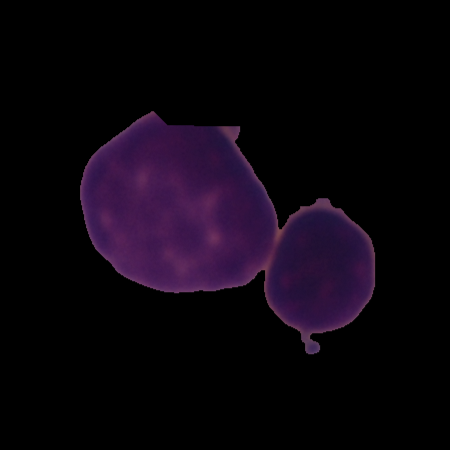
Label: healthy